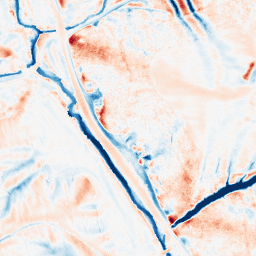
Category: edge_preserving
Decomposition family: median
Decomposition parameters: size: 21
Upsampling method: lanczos
Upsampling parameters: scale: 8
Upsampling scale: 8